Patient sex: F
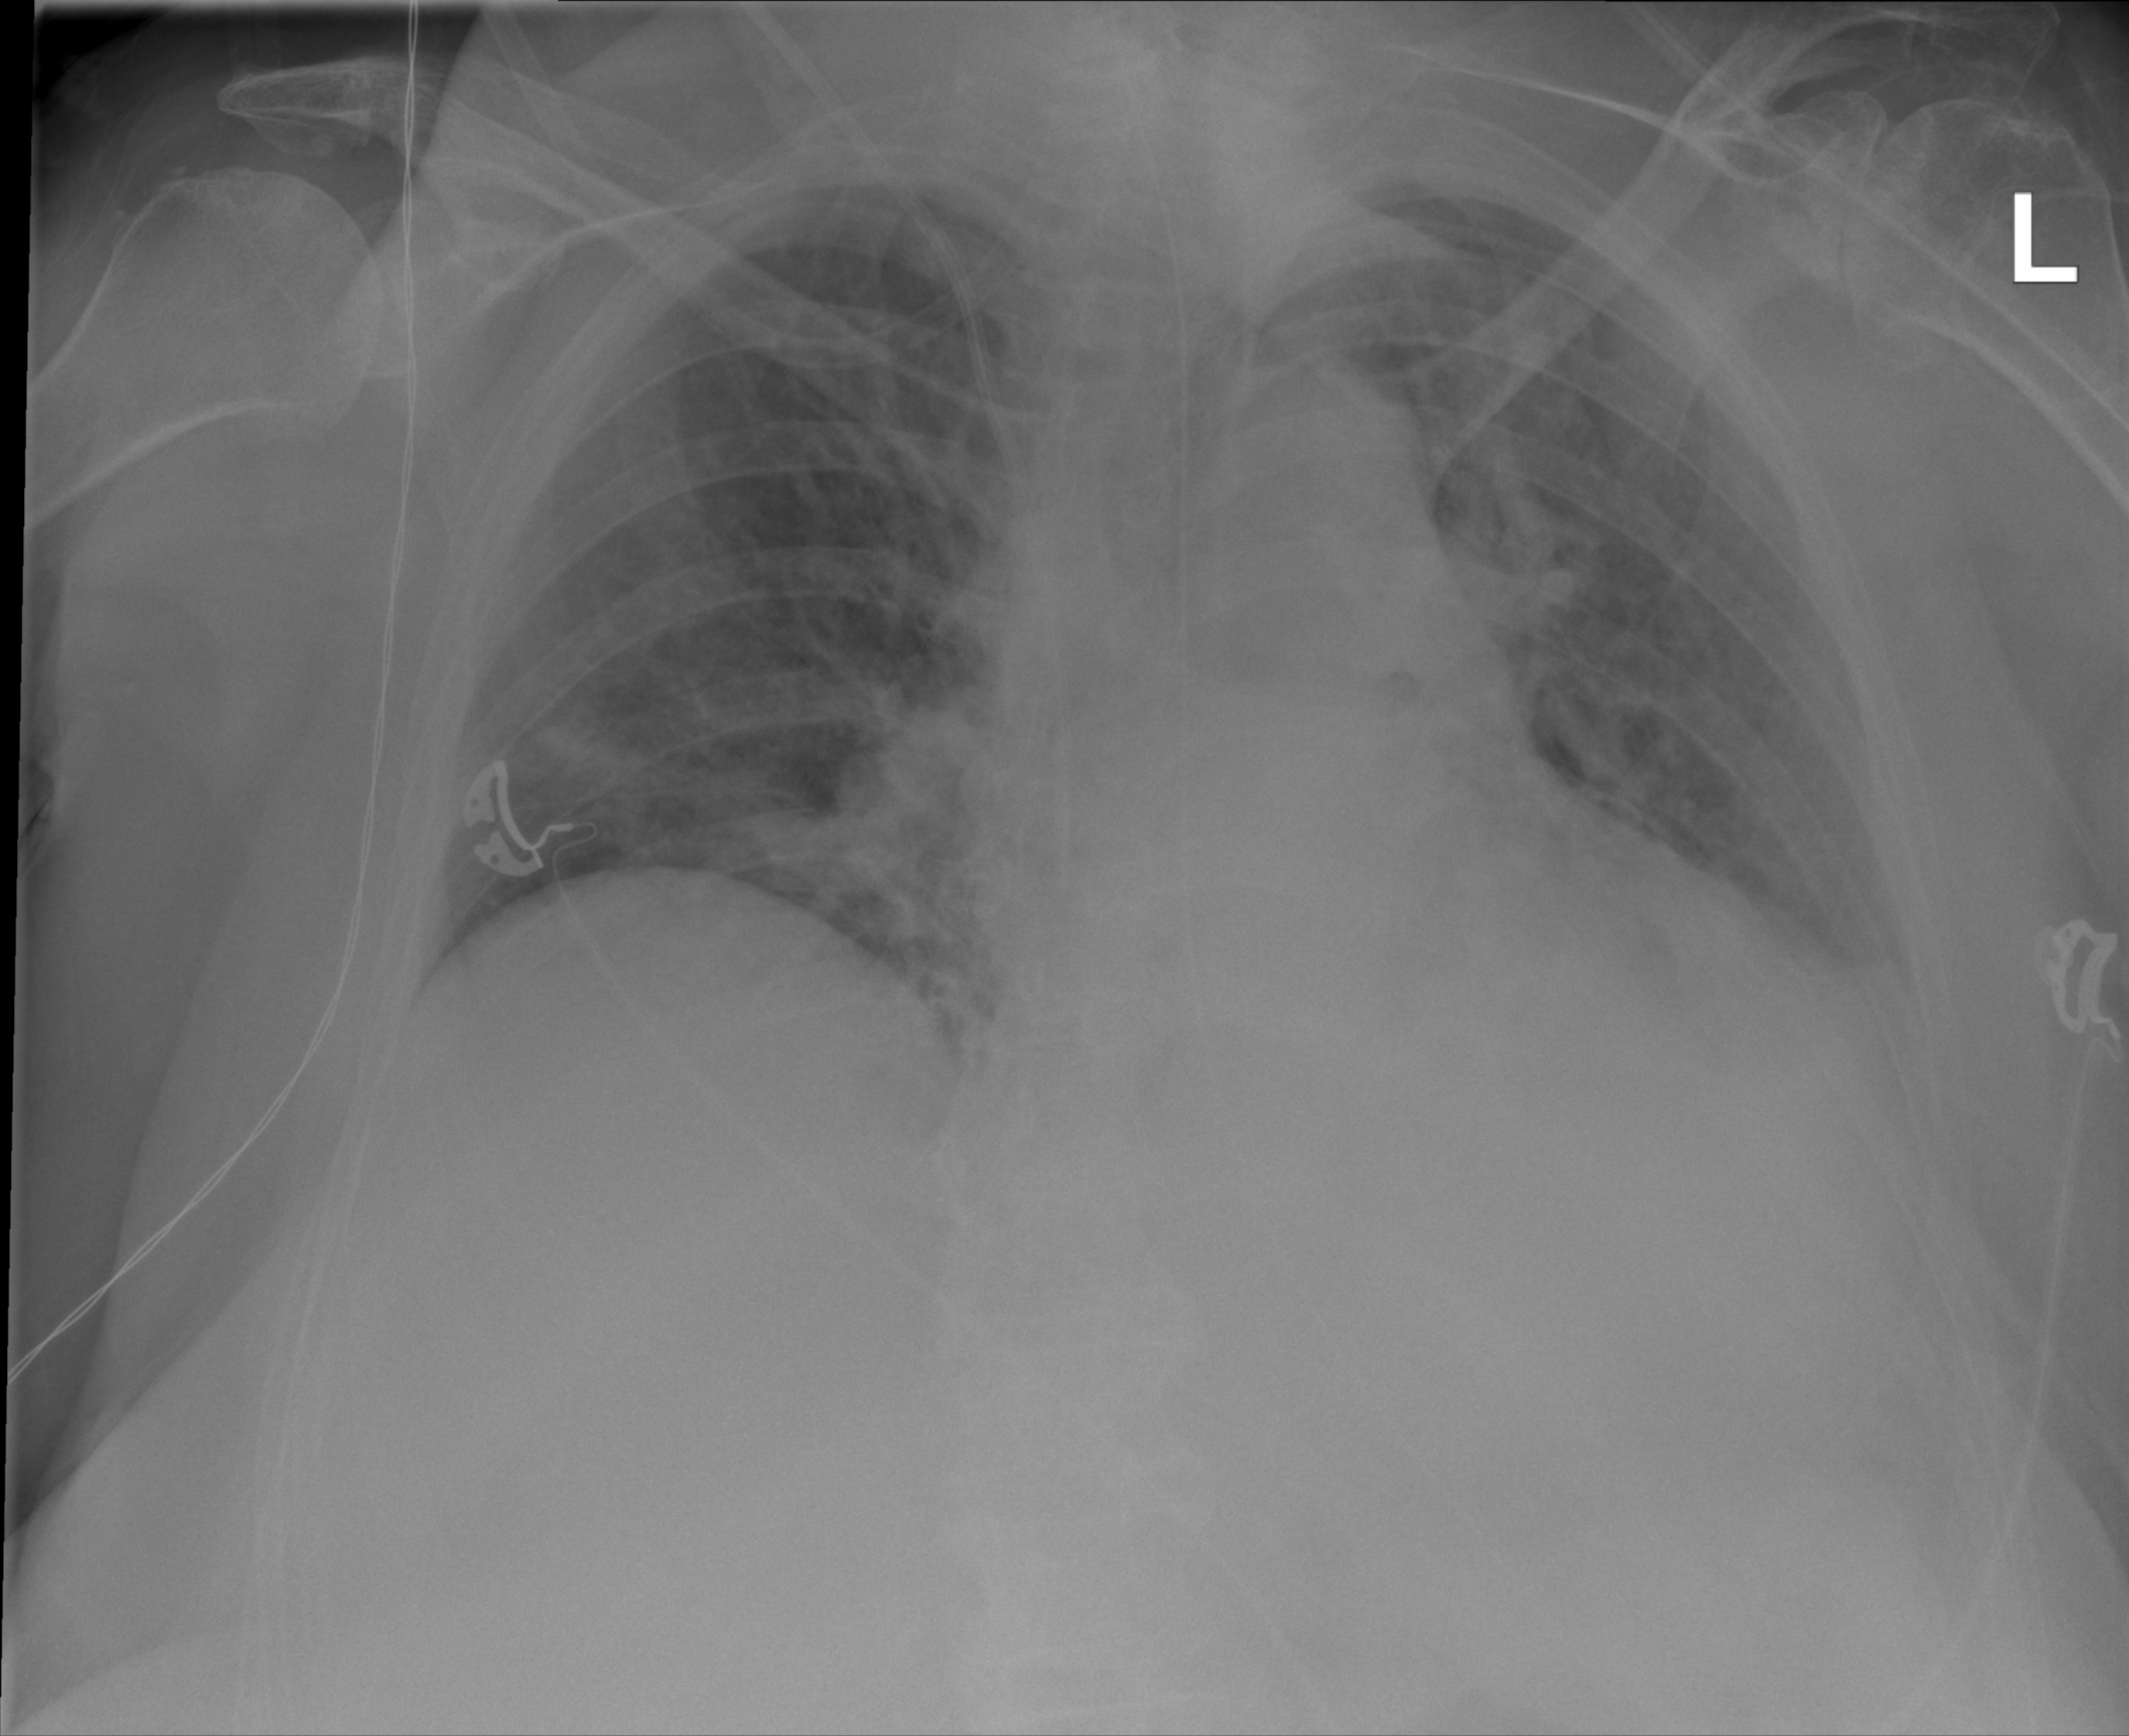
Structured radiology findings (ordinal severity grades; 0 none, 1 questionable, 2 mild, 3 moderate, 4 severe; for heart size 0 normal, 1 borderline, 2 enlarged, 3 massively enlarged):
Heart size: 1
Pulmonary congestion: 2
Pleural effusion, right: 0
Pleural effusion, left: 0
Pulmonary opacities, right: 2
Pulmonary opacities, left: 2
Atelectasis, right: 0
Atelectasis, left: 0